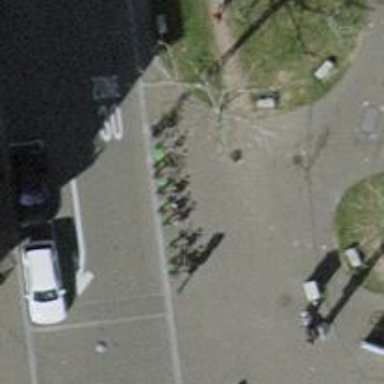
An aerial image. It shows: Bicycle rental service.